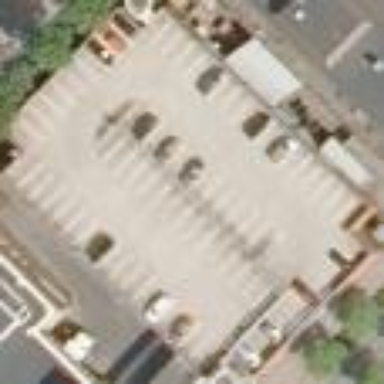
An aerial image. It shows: Multi-storey parking building.